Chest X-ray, AP view. Patient: 69 years old, sex M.
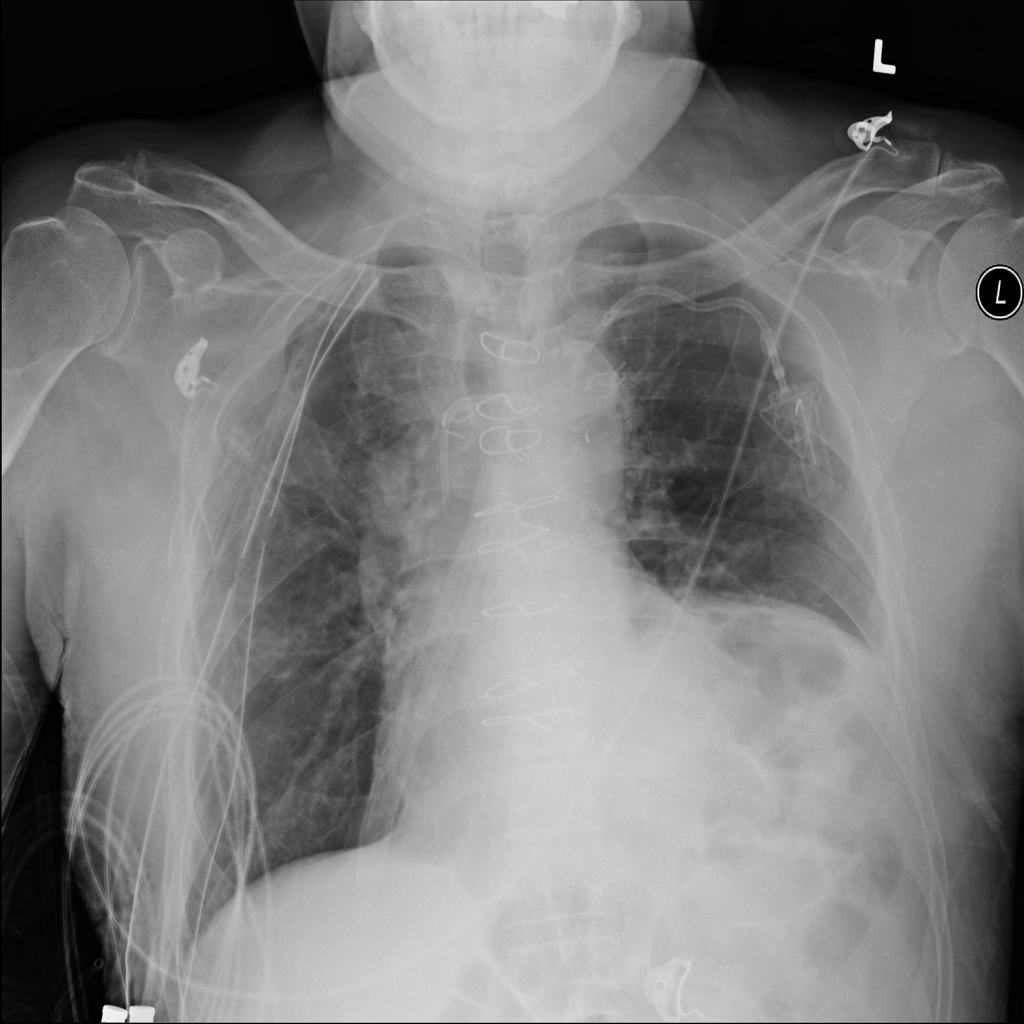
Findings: No Finding